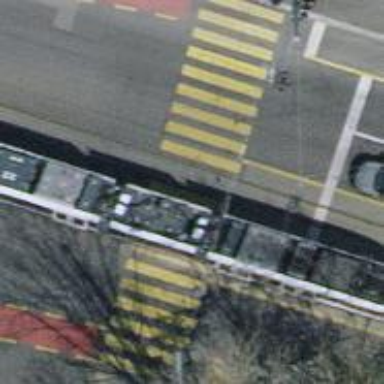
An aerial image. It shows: Road crossing with traffic signals.